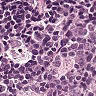
Metastatic tissue present: no